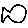
Label: fish